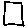
Label: square